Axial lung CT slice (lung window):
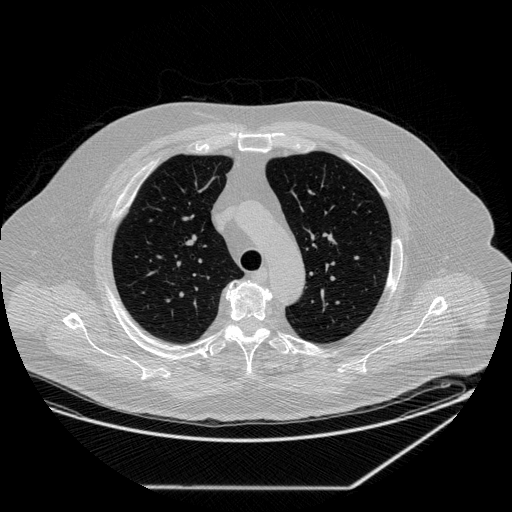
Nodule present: no